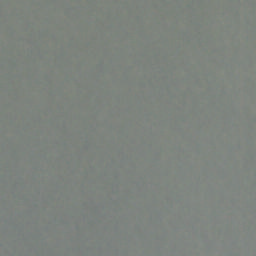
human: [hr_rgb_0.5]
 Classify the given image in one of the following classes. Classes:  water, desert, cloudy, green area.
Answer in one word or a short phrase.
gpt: cloudy